Field crop: maize
Growth stage: 2
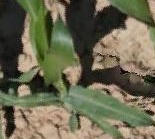
Species: maize